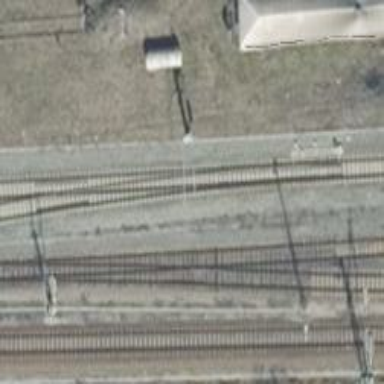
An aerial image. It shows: Railway track with contact lines for electrification.